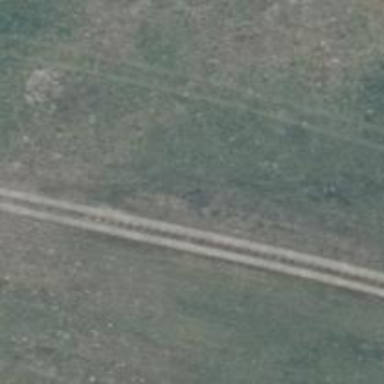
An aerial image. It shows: Passing place on the road.